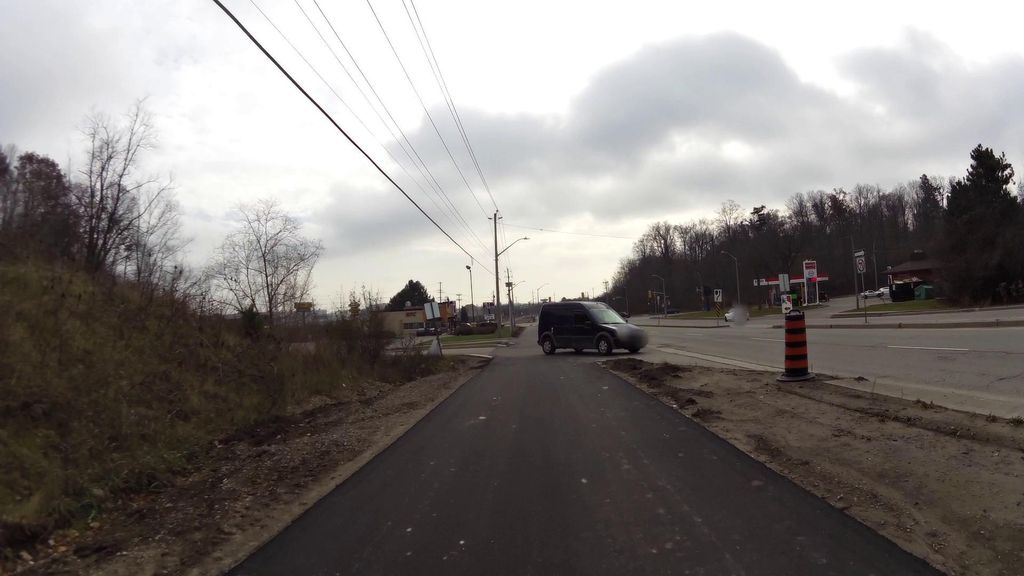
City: kitchener-waterloo